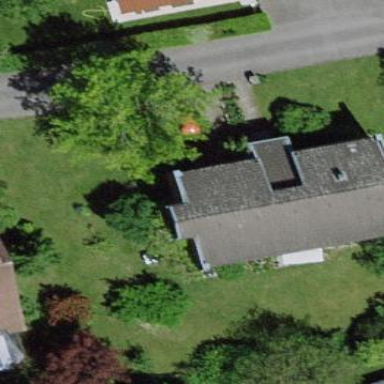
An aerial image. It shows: Gabled building with tile roof oriented along its length.